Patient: sex F, age 33
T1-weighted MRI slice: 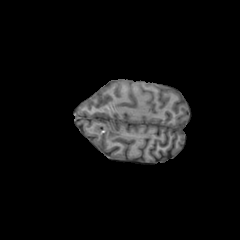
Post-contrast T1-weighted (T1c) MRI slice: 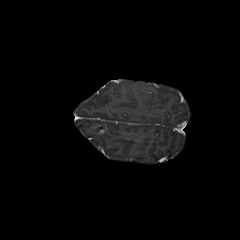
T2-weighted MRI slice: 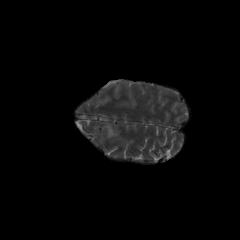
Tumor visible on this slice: no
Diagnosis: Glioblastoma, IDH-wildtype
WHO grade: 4